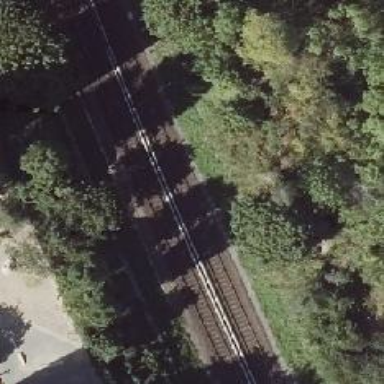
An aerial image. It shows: Light rail railway line with electrified rails.